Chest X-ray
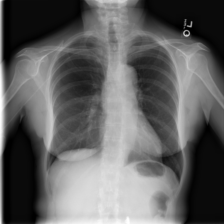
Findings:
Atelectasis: negative
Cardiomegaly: negative
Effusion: negative
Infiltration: negative
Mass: negative
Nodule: negative
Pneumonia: negative
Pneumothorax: negative
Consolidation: negative
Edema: negative
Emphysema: negative
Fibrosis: negative
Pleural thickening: negative
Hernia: negative